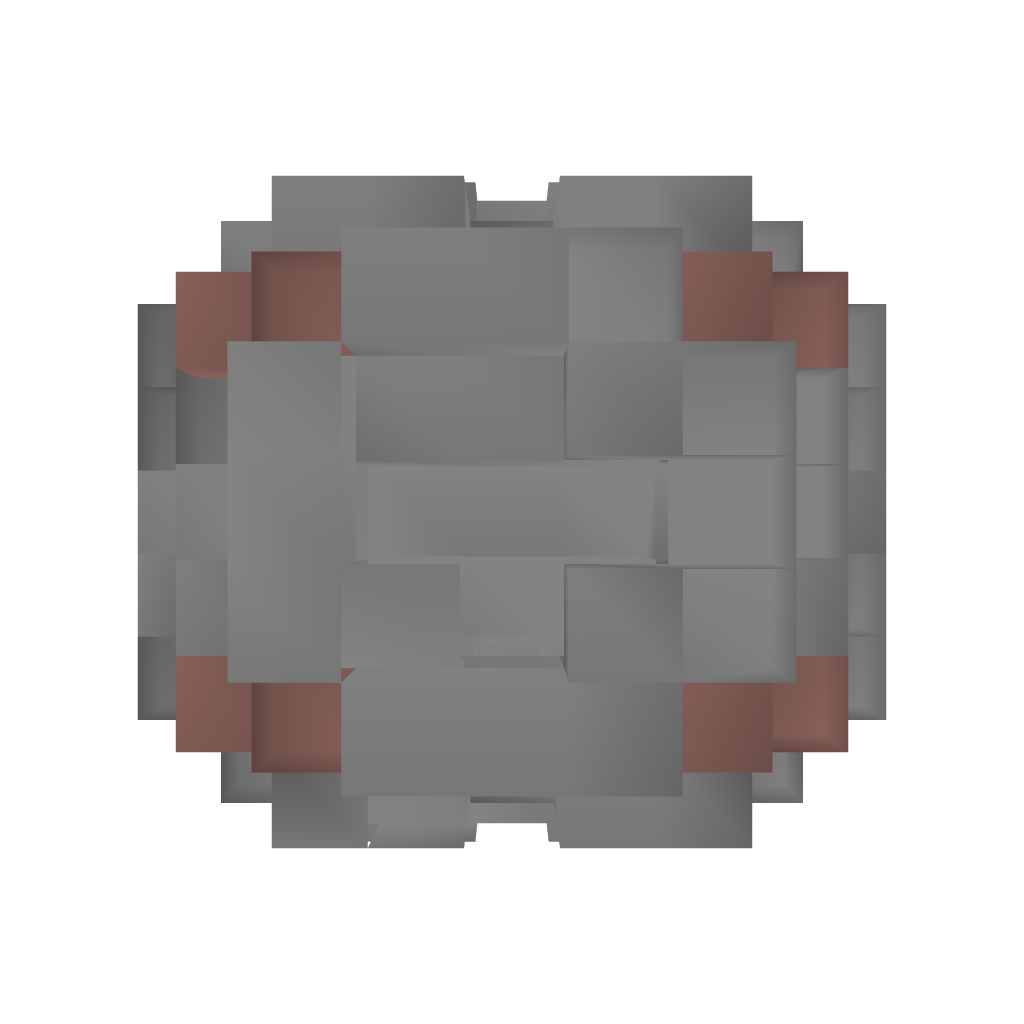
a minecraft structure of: Royal Navy Torpedo Corvette bad low quality